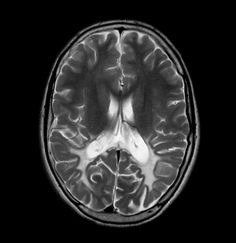
Label: notumor